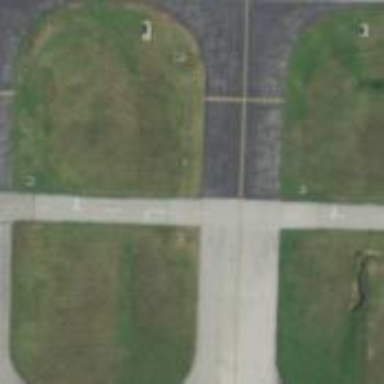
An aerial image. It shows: View of taxiway at the airport.